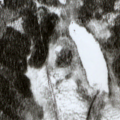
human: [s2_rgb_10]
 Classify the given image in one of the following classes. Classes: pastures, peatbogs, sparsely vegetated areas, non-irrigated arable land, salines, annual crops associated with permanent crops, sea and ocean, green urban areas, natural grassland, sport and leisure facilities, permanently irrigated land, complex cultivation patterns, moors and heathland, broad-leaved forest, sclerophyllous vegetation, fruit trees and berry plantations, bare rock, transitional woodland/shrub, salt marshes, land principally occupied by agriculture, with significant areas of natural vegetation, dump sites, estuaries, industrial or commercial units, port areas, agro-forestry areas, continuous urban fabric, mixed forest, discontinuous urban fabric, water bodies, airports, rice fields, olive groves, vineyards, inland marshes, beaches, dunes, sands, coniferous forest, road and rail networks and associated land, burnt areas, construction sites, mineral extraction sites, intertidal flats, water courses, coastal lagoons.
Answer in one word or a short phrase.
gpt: coniferous forest, peatbogs